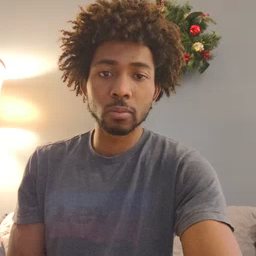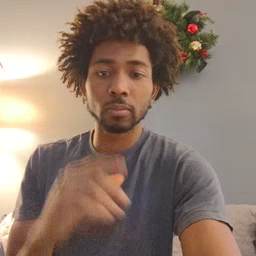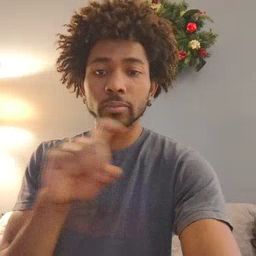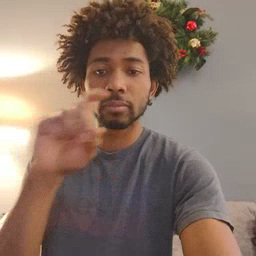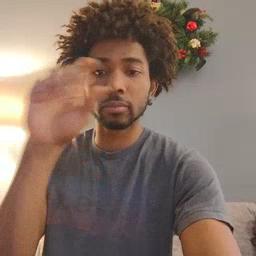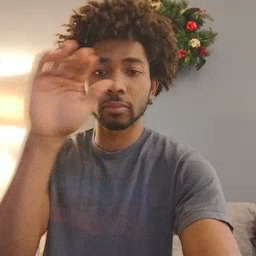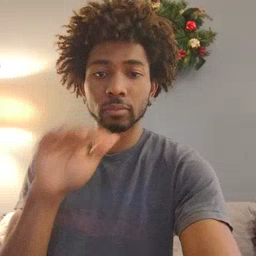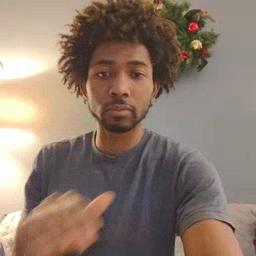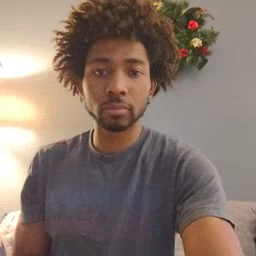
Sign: closet